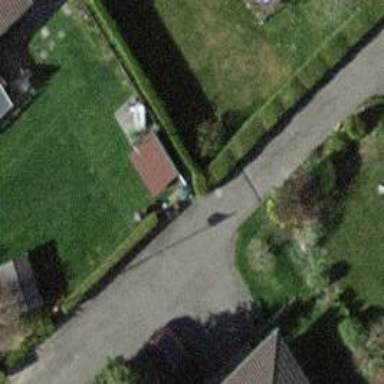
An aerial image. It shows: Hedge acting as barrier.